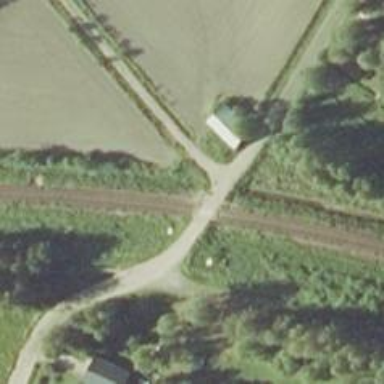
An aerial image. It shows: Continuous rail for railway.